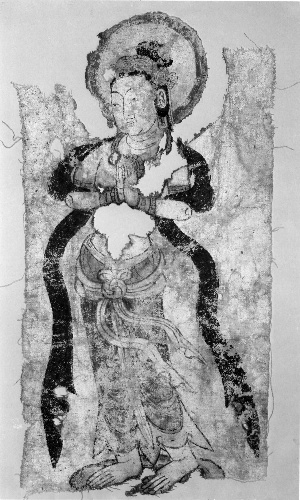
Date: 8th century
Object type: Painting
Classification: Paintings
Medium: Canvas?
Culture: Central Asia
Dimensions: Image: 13 3/8 × 6 5/8 in. (34 × 16.8 cm)
Framed: 22 1/4 × 17 1/8 × 5/8 in. (56.5 × 43.5 × 1.6 cm)
Department: Asian Art
Credit line: Rogers Fund, 1932
Accession year: 1932
Repository: Metropolitan Museum of Art, New York, NY
Tags: Buddhism|Bodhisattvas